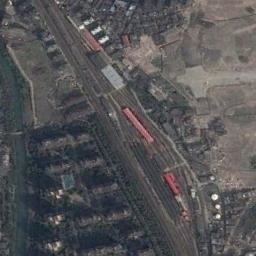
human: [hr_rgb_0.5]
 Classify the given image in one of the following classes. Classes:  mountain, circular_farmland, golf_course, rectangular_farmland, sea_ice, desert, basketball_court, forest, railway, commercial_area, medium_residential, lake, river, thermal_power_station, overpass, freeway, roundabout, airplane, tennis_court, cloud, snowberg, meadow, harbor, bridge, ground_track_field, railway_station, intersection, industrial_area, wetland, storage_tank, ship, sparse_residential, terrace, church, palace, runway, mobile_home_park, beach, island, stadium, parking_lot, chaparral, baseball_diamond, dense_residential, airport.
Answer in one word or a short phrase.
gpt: railway_station